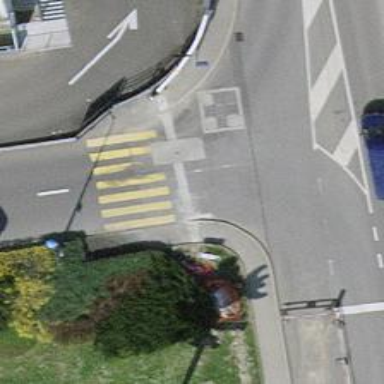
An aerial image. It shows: Marked road crossing.